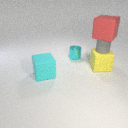
large yellow rubber cube to the right of large cyan rubber cube